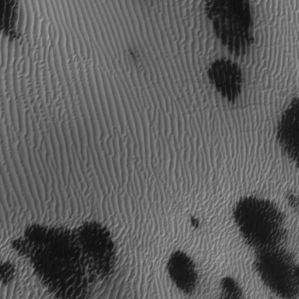
Label: frost